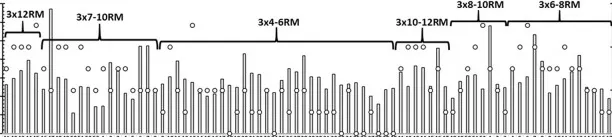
Mean weekly training duration (bars, y1-axis), mean weekly number of heavy strength training sessions (circles, y2-axis), weekly mean number of low-intensity training (LIT) sessions, moderate-intensity training (MIT) sessions, and high-intensity interval training (HIT) sessions, and distribution of sets and repetitions of the strength training for the two cyclists starting with heavy strength training (EandS1 and EandS2; upper panel) and for the two cyclists continuing endurance training only (E; lower panel). Data start with the preparatory period via the competition period and the new preparatory period, and conclude at the start of the following competition period (ie, 1.5 years).
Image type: chart (chart)